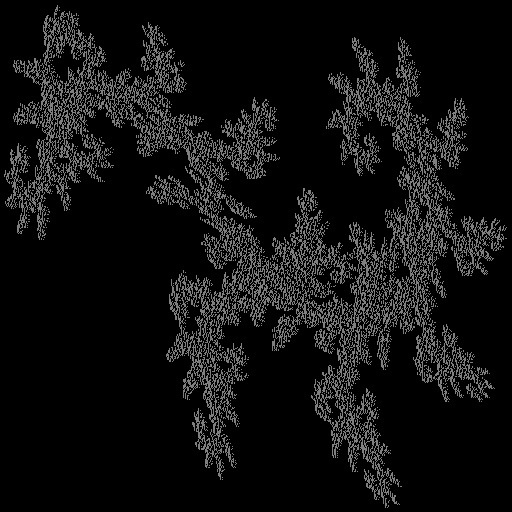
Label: greygoldenrod